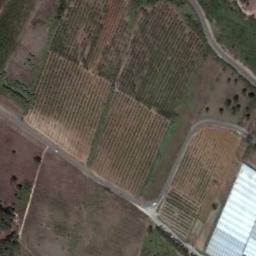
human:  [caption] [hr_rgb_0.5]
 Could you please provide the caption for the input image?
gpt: There is a building on the terrace .

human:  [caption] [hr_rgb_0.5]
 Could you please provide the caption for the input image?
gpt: There is a red house in the open space between the terraces .

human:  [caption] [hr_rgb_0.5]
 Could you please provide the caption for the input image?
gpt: Many roads and buildings next to many irregularly shaped brown fields .

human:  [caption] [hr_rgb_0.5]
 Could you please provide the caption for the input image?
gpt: There are bare and green terrace .

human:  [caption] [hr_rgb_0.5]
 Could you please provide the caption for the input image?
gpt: There are some green and brown terraces .